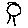
Label: tree